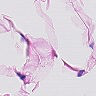
Metastatic tissue present: no